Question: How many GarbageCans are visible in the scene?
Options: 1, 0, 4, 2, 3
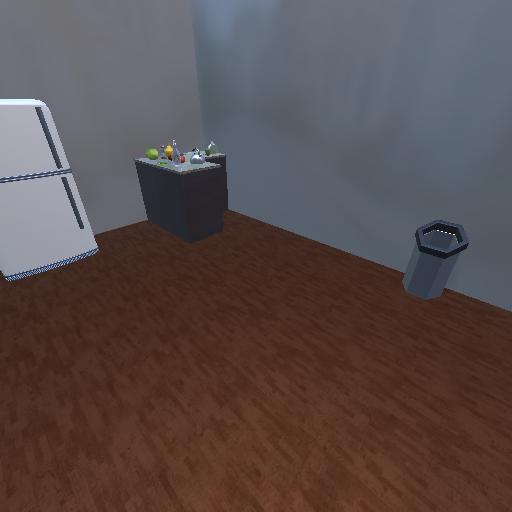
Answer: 1